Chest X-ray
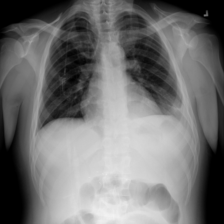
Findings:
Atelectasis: negative
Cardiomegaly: negative
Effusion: positive
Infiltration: negative
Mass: negative
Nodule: negative
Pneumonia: negative
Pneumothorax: negative
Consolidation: negative
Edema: negative
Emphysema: negative
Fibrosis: negative
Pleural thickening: negative
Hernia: negative